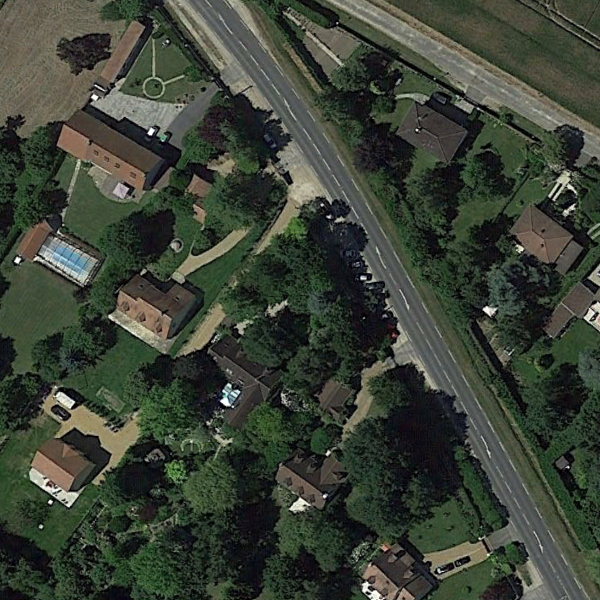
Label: MediumResidential